Question: I am using ggplot2 to draw a heatmap with a few color blocks in each line. Like this:

Basically each row will have 200 numbers represent 200 bins, each bin would either have number 1, 2, 3 and 4, which correspond to white, red, blue and orange color.
What I want to do is to align the red block to same column vertically, which means for other rows, have to apply an x-axis offset.
I am using ggplot2 and qplot for this figure, did anyone know how to do the alignment? Thanks a lot.
The code to produce this figure:
'''
library(ggplot2)
library(reshape2)
dat <- read.table('http://wangftp.wustl.edu/~dli/fimo.near.3ins', header=FALSE)
dat$V2 <- factor(dat$V2)
dat.m <- melt(dat, id.vars=c("V1","V2"))
col2=c('white','red','blue','orange')
qplot(variable, V1, fill=col2[value], data=dat.m, geom="tile") + theme_bw() + scale_fill_identity(breaks=col2, guide="legend") + theme(axis.title.x = element_blank(), axis.text.x = element_blank(), axis.text.y = element_blank(), axis.title.y = element_blank(), legend.title = element_text(size=18), legend.text = element_text(size=16),axis.ticks.x = element_blank(),axis.ticks.y = element_blank(), panel.grid=element_blank()) + geom_hline(aes(yintercept=V1))
'''
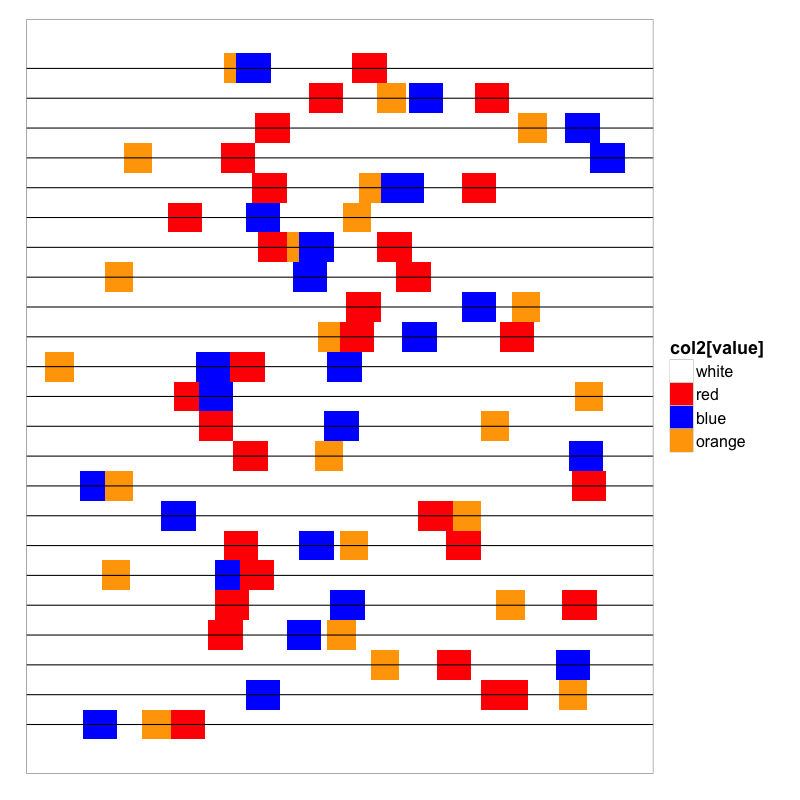
Answer: This is even a bit more tricky because your x-axis values are factors rather than simple numeric values. But as I thought, the only way to really accomplish this is to transform your data. We need to create a new vector shared across all rows to coordinate placement of start of the orange boxes. Here we first calculate the distance of each box from the start of the orange box for each group
'''
offset<-with(dat.m, ave(value, V1,
FUN=function(x) seq_along(x)-head(which(x==4),1)))
'''
Now we create a new factor variable in the appropriate order for the offset
'''
dat.m$opos<-factor(offset, levels=seq(from=min(offset),to=max(offset)))
'''
Now we simply plot using this as the 'x' value
'''
qplot(opos, V1, fill=col2[value], data=dat.m, geom="tile") + ...
'''
Comparing this to the original, we see the following plot

The boxes seem a bit more narrow because we've essentially zoomed out to see more of all the regions.